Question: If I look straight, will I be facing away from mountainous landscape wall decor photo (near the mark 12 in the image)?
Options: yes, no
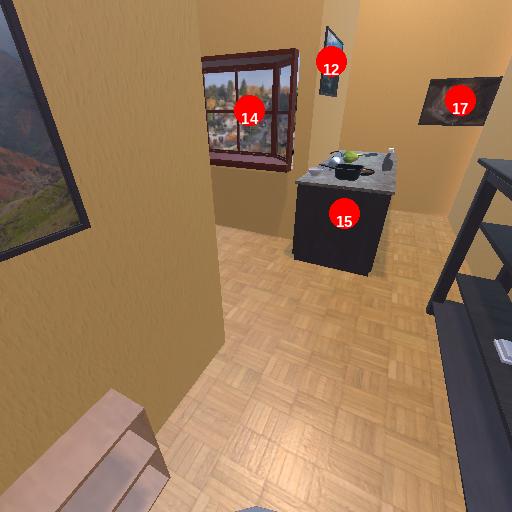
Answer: yes